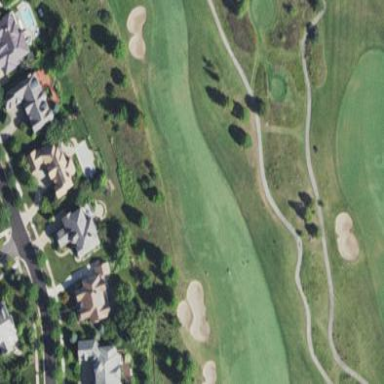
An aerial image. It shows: Scenic golf fairway.